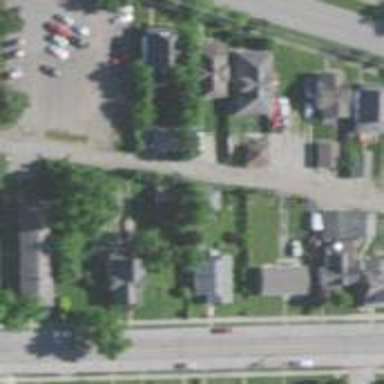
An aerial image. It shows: Alley classified as service road.